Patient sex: M
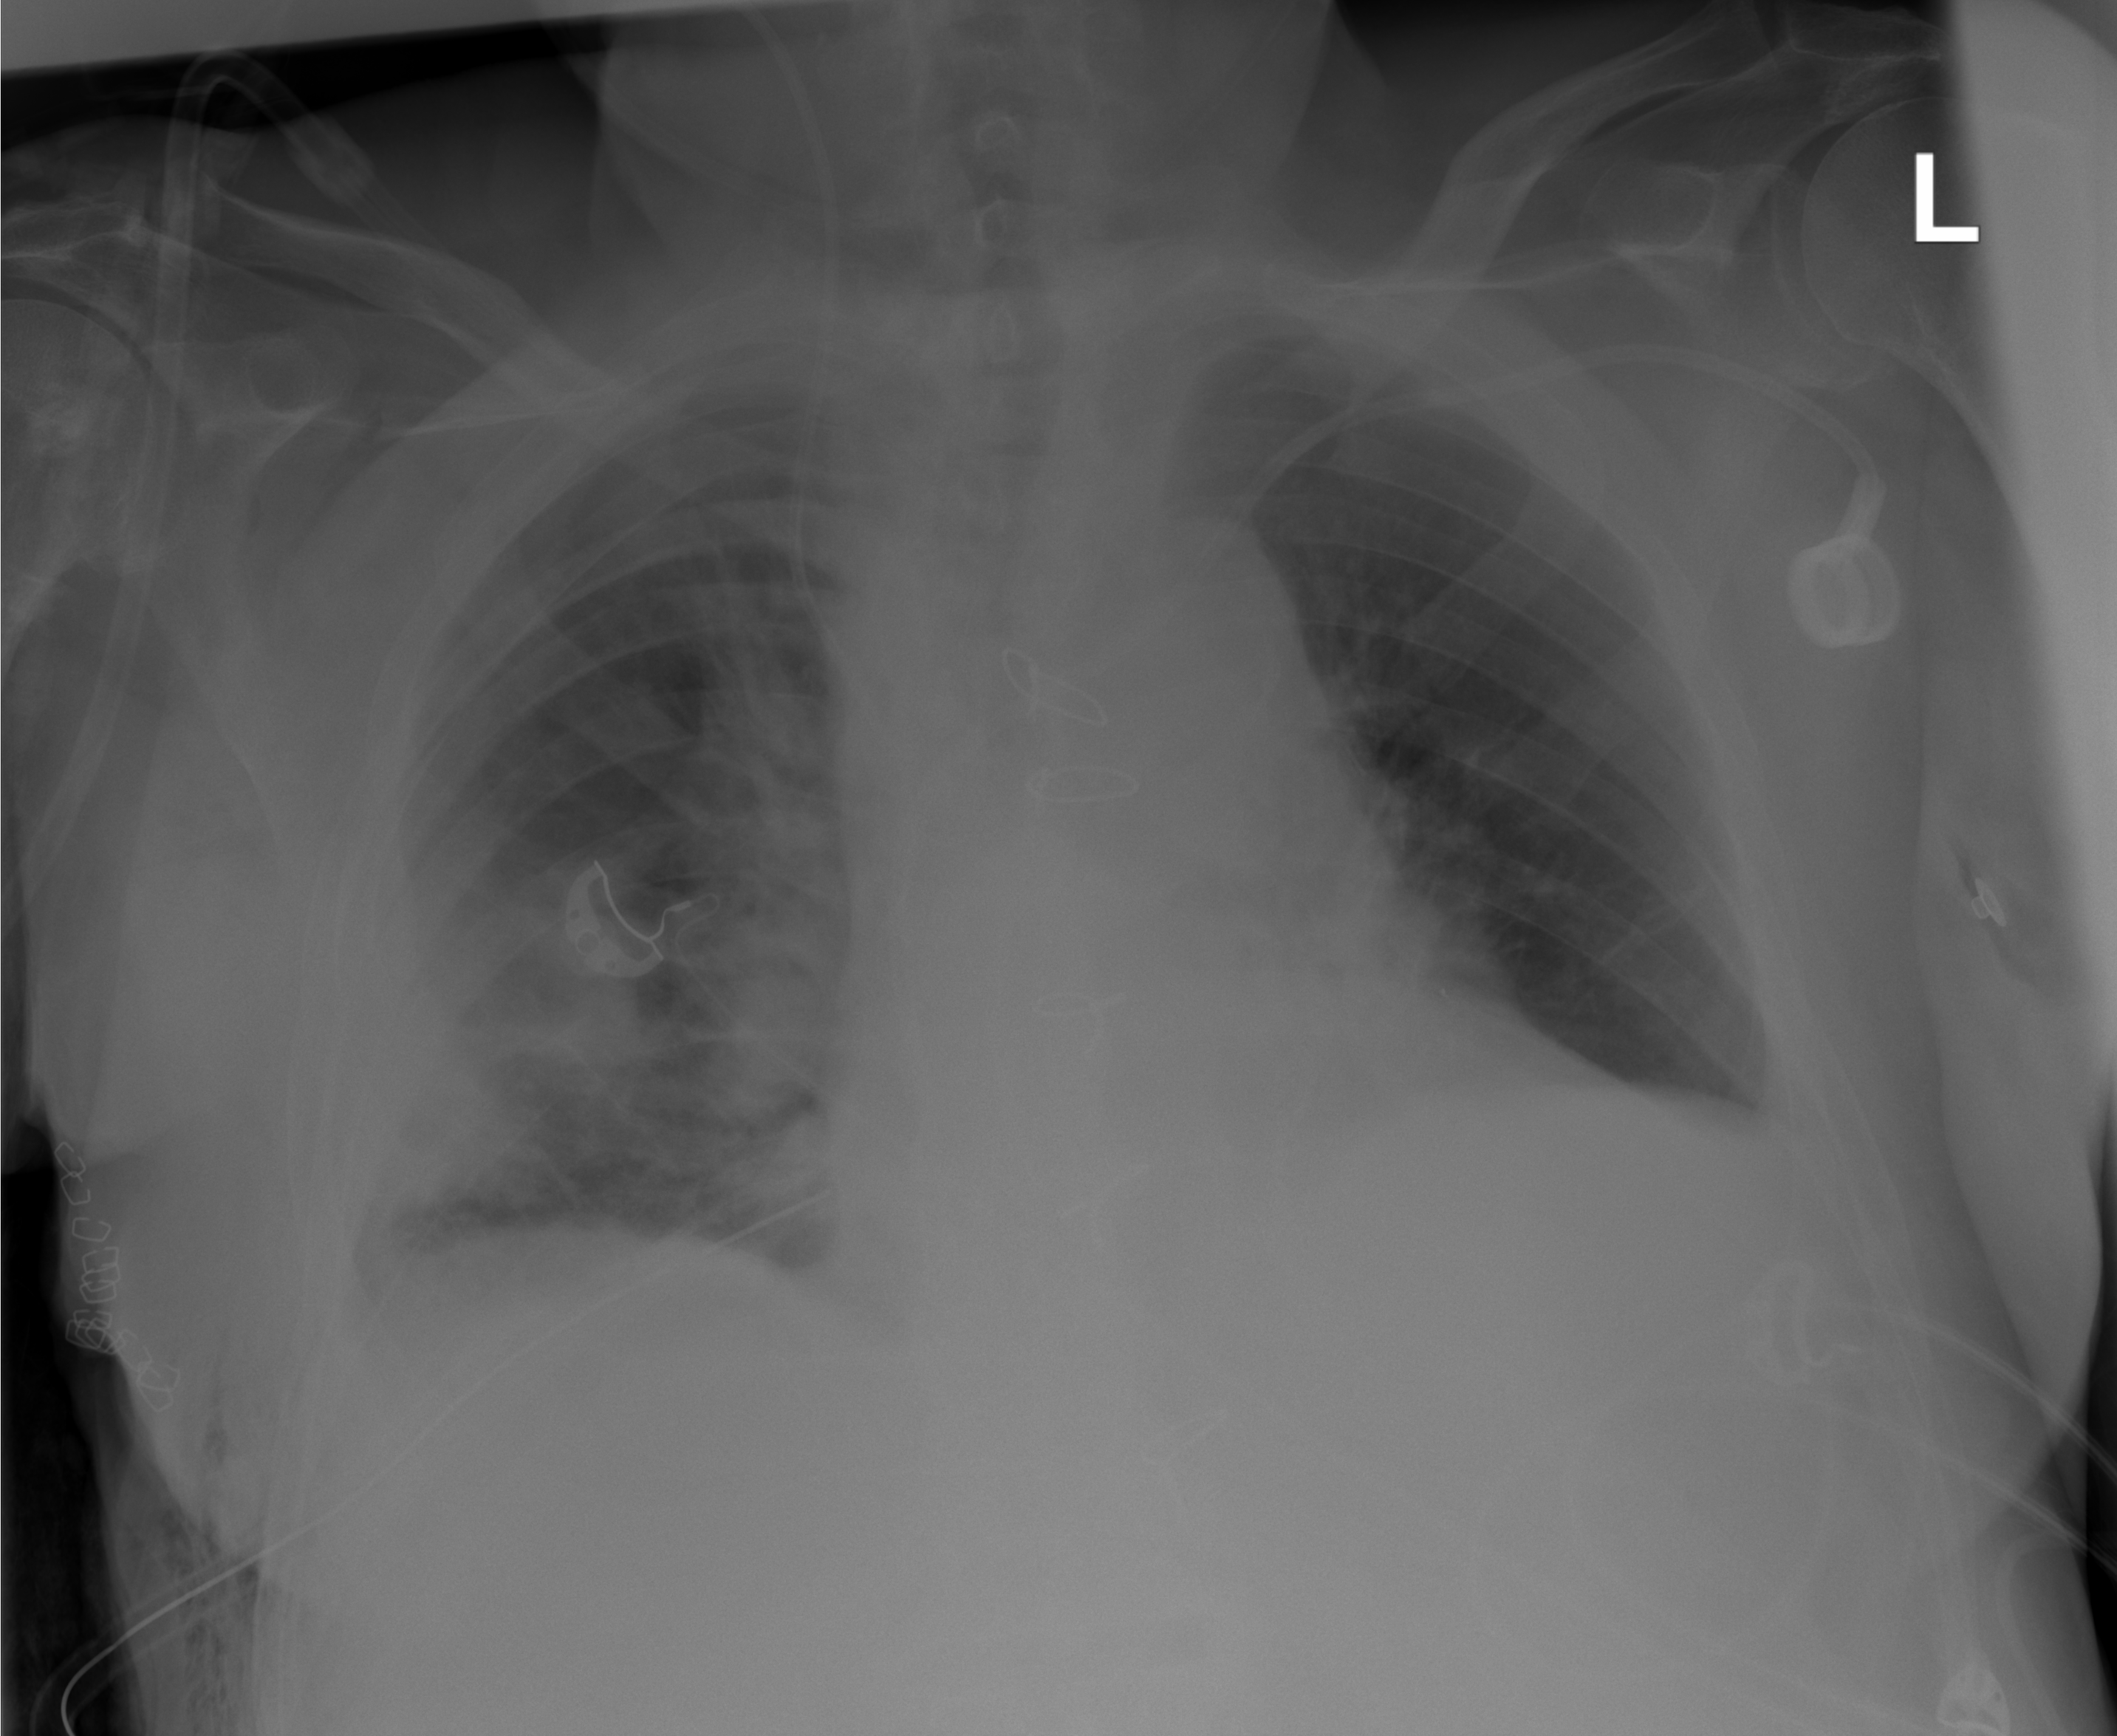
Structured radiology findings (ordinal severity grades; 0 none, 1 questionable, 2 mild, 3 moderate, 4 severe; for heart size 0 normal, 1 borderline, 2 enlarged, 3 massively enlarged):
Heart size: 0
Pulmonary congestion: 0
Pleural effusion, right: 2
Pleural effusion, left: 1
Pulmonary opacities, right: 3
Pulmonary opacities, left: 0
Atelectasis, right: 3
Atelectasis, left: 0